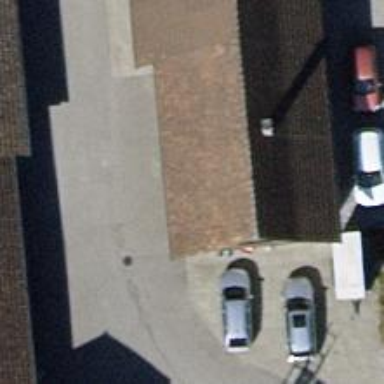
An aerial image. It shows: Industrial building with gabled roof.